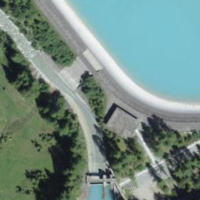
EUNIS habitat code: 24
Species observed at this site:
Pimpinella major
Corvus corone
Motacilla cinerea
Anas platyrhynchos
Parus major
Phoenicurus ochruros
Cinclus cinclus
Fringilla coelebs
Motacilla alba